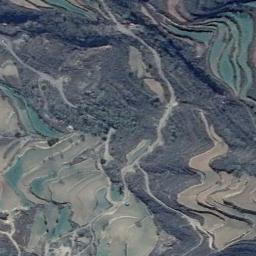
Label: terrace